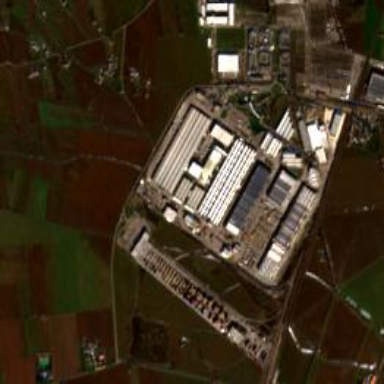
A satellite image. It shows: Intermodal freight terminal located in industrial area.